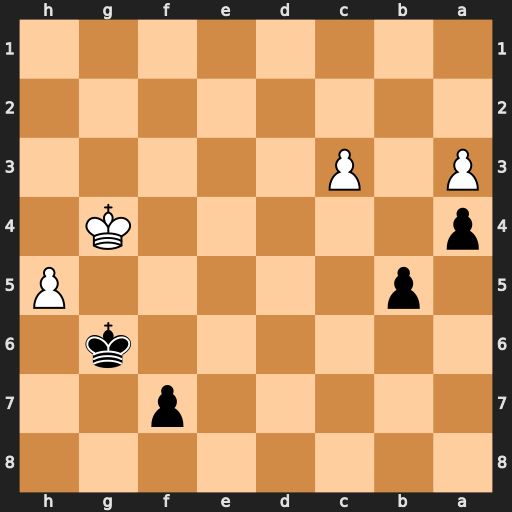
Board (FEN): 8/5p2/6k1/1p5P/p5K1/P1P5/8/8
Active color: b
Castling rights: -
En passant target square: -
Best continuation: Kh6 Kf4 Kxh5 Kf5 Kh4